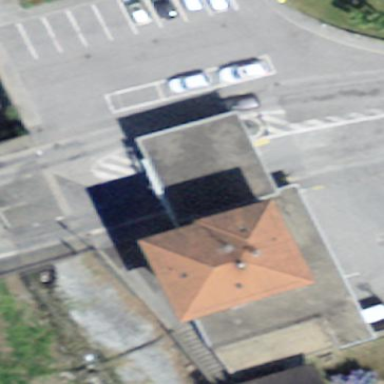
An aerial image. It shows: Hut serving as border control point.